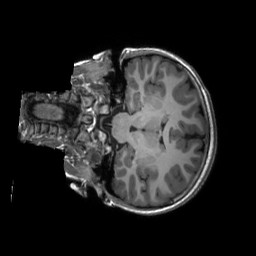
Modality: T1w
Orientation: coronal
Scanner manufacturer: siemens
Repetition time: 2.3 s
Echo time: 0.00229 s